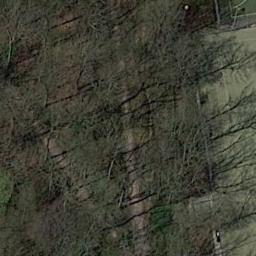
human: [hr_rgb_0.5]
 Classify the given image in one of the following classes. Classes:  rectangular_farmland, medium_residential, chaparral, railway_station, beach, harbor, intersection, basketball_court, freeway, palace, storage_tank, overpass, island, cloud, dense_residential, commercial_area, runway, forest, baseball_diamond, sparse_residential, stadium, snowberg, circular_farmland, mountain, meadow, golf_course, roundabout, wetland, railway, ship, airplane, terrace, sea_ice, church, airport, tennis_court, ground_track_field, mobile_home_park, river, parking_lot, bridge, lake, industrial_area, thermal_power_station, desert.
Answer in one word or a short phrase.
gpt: forest